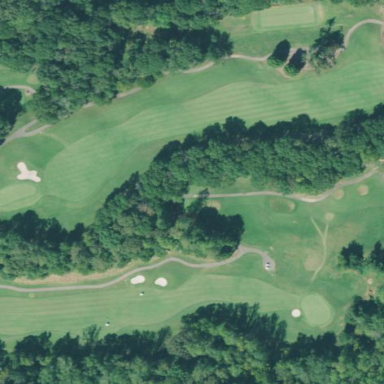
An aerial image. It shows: Golf fairway in the image.